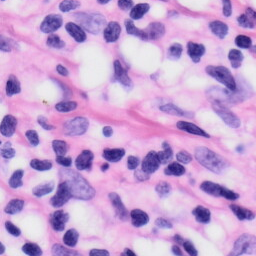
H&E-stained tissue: Skin